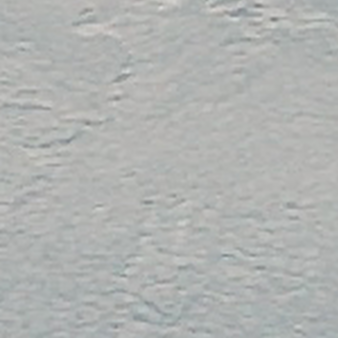
Label: other